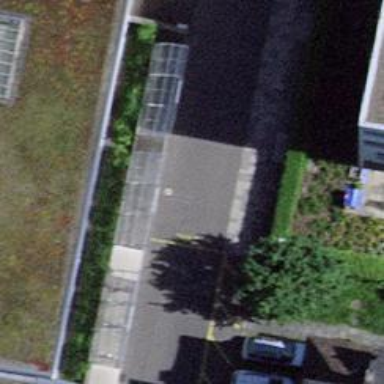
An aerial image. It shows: Bicycle parking facility.